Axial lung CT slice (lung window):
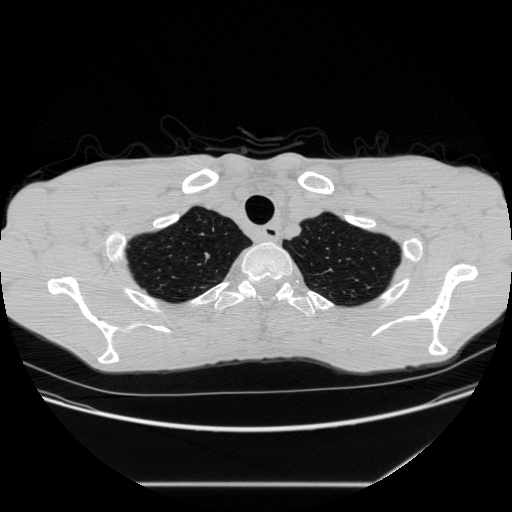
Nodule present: yes
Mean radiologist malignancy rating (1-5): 2